Field crop: maize
Growth stage: 2
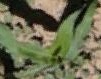
Species: maize